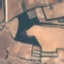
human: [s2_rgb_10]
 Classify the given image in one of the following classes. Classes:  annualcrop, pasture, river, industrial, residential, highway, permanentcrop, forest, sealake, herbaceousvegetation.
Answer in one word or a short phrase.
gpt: PermanentCrop